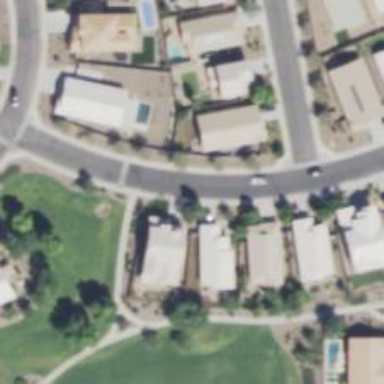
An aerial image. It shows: Asphalt road in residential area.